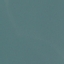
Label: SeaLake